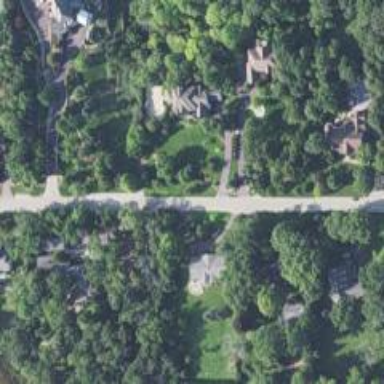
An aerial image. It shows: Driveway leading to service road.